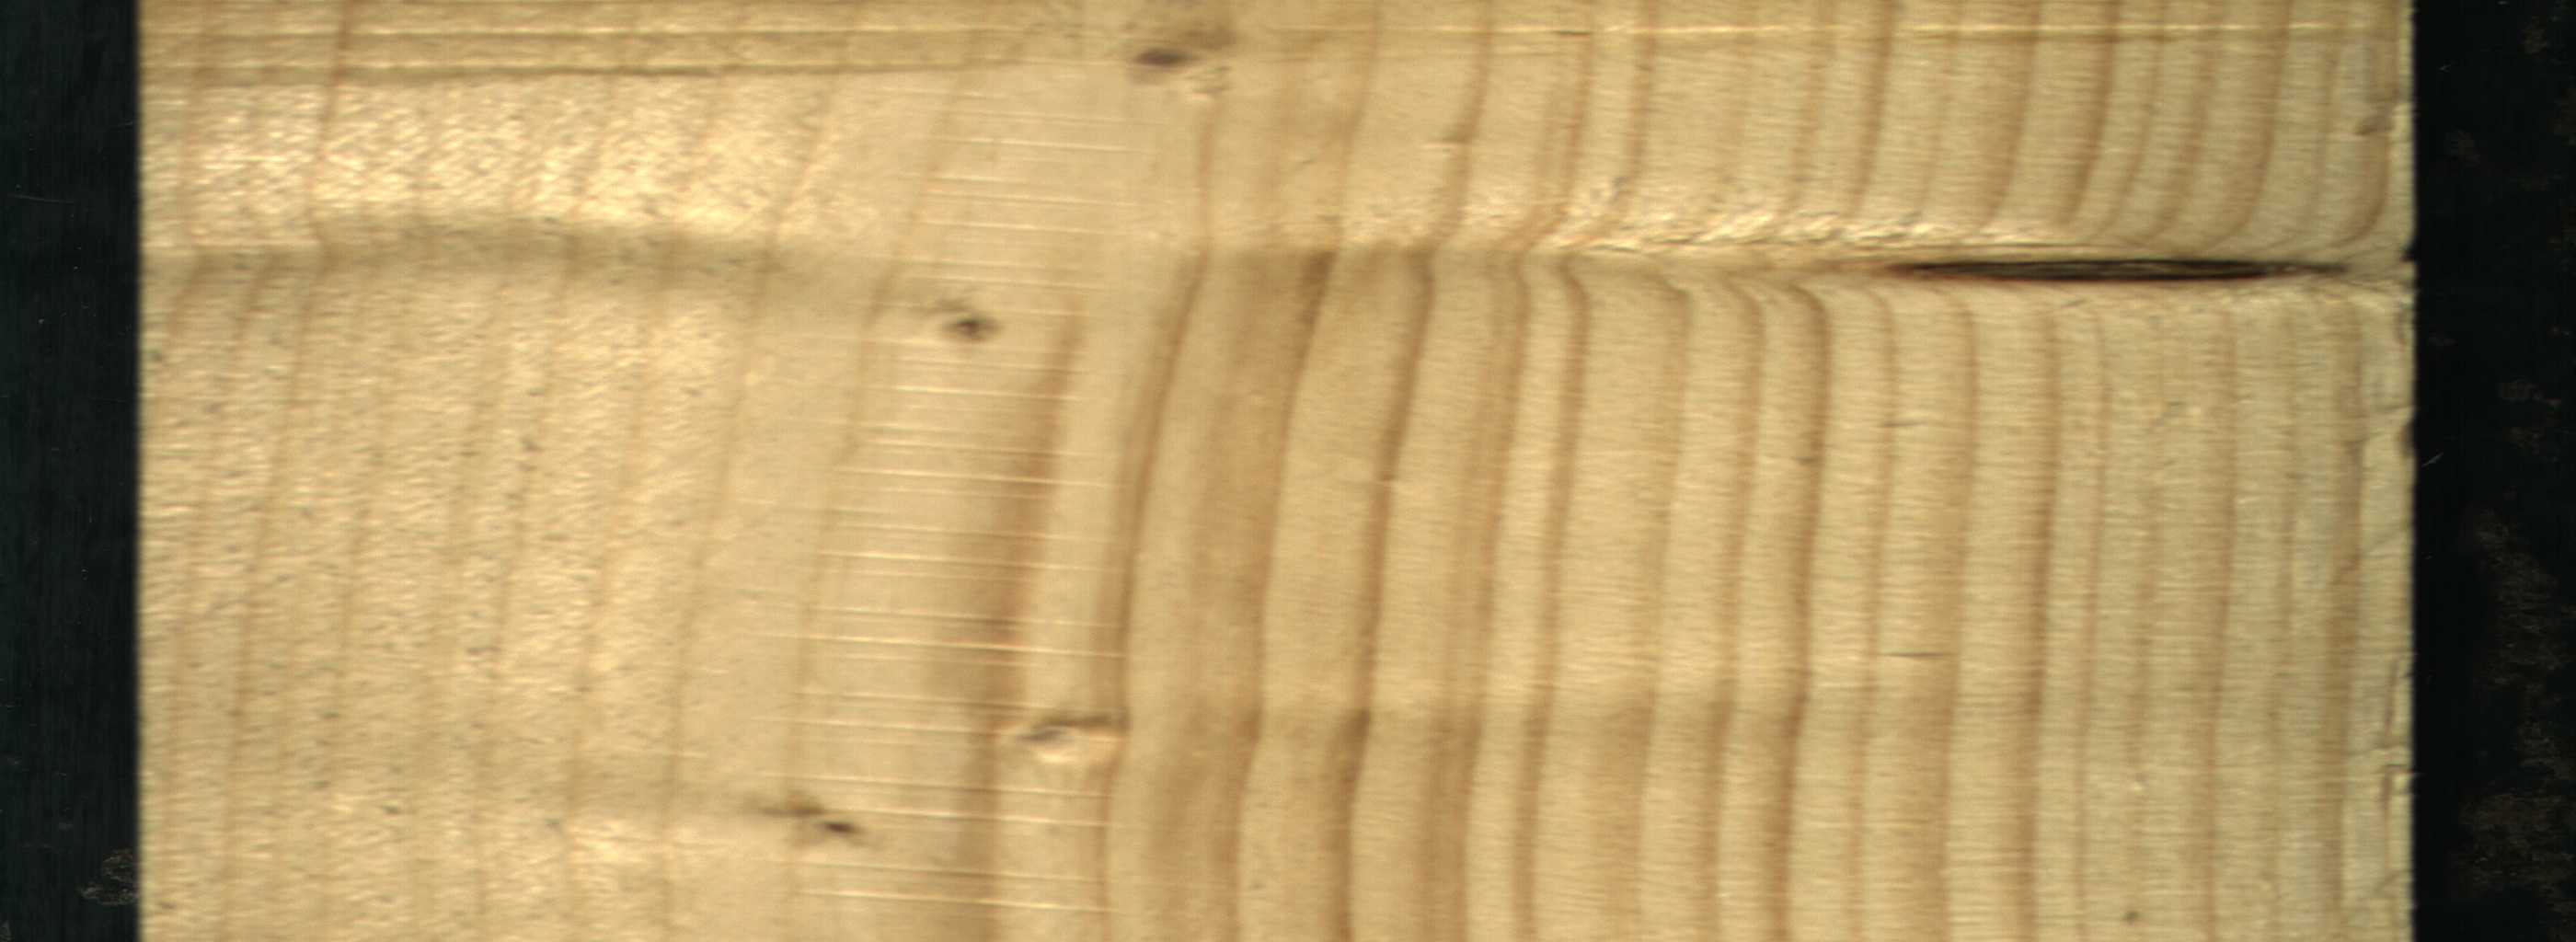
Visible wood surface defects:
Dead_Knot
Live_Knot
Live_Knot
Live_Knot